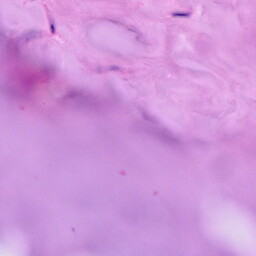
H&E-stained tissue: Breast